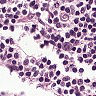
Metastatic tissue present: no